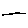
Label: line